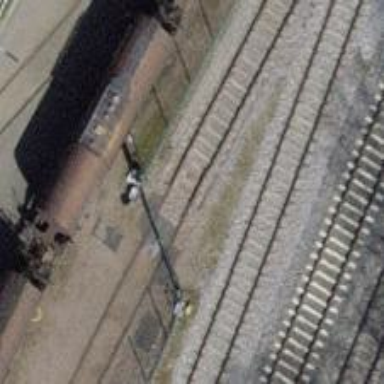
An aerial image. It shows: Railway yard with one track in service.